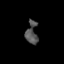
Tissue: skin
Cell type: Epithelial cells
Senescence score: 0.2292
Nuclear area (px): 251
Mean DAPI intensity: 82.124